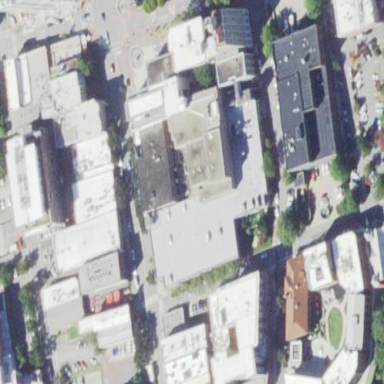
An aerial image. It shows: Theatre building.